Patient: sex M, age 57
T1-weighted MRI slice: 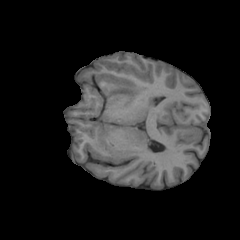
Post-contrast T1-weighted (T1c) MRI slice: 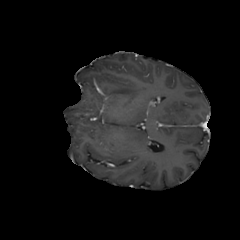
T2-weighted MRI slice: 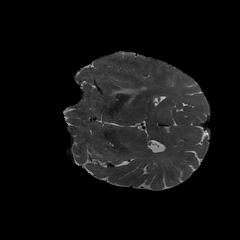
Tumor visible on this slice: yes
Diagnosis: Glioblastoma, IDH-wildtype
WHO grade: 4